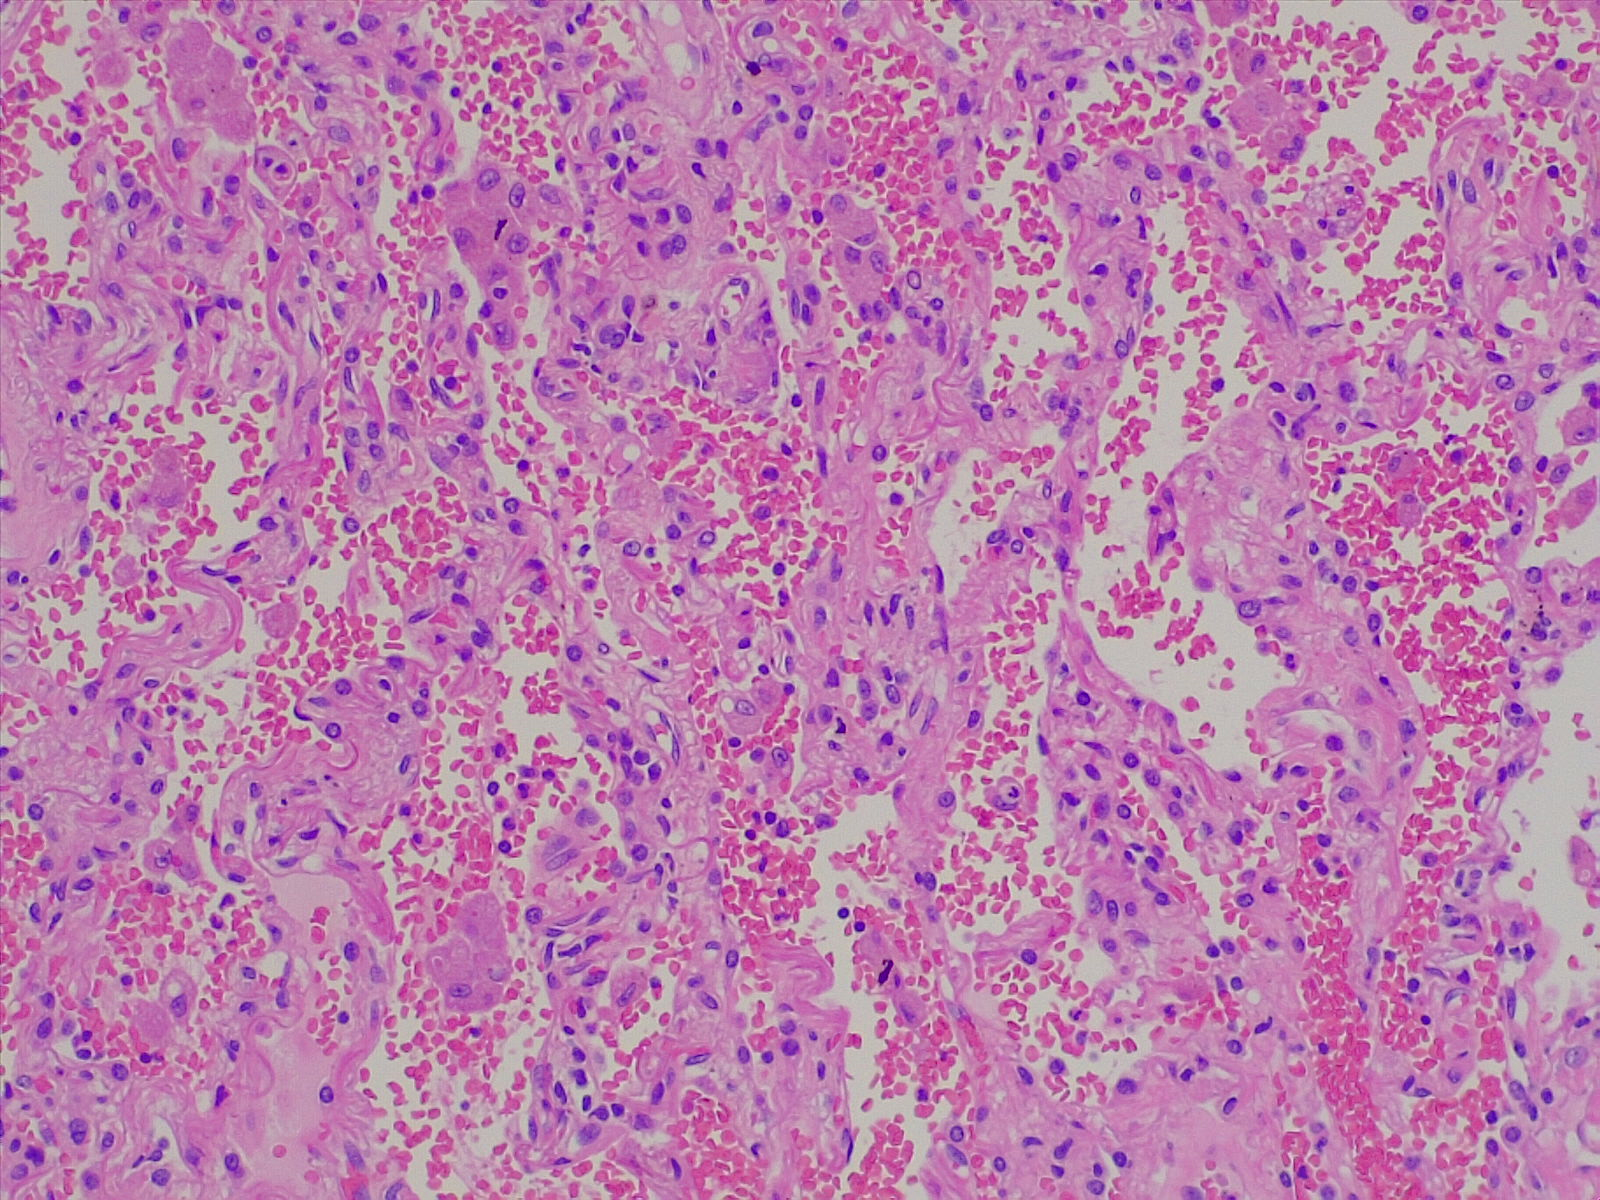
Label: normal lung tissue